Question: I have written a testbench for a program in verilog. The weird problem is the simulator is showing input completely different compared to the one I have provided as input. Thus the output is also affected. Why is this happening? I am testing the code in Xilinx. Here is the test bench
my input is <PHONE>
simulator is showing <PHONE>
'''
module HamDecoderTop;
// Inputs
reg clk;
reg rst;
reg [6:0] hword;
// Outputs
wire [3:0] data;
HammingDecoder uut (
.clk(clk),
.rst(rst),
.hword(hword),
.data(data)
);
initial begin
// Initialize Inputs
clk = 0;
rst = 0;
#1 rst =1;
#10 hword = <PHONE>;
end
always
#2 clk=~clk;
endmodule
'''
Here is what simulator is showing.

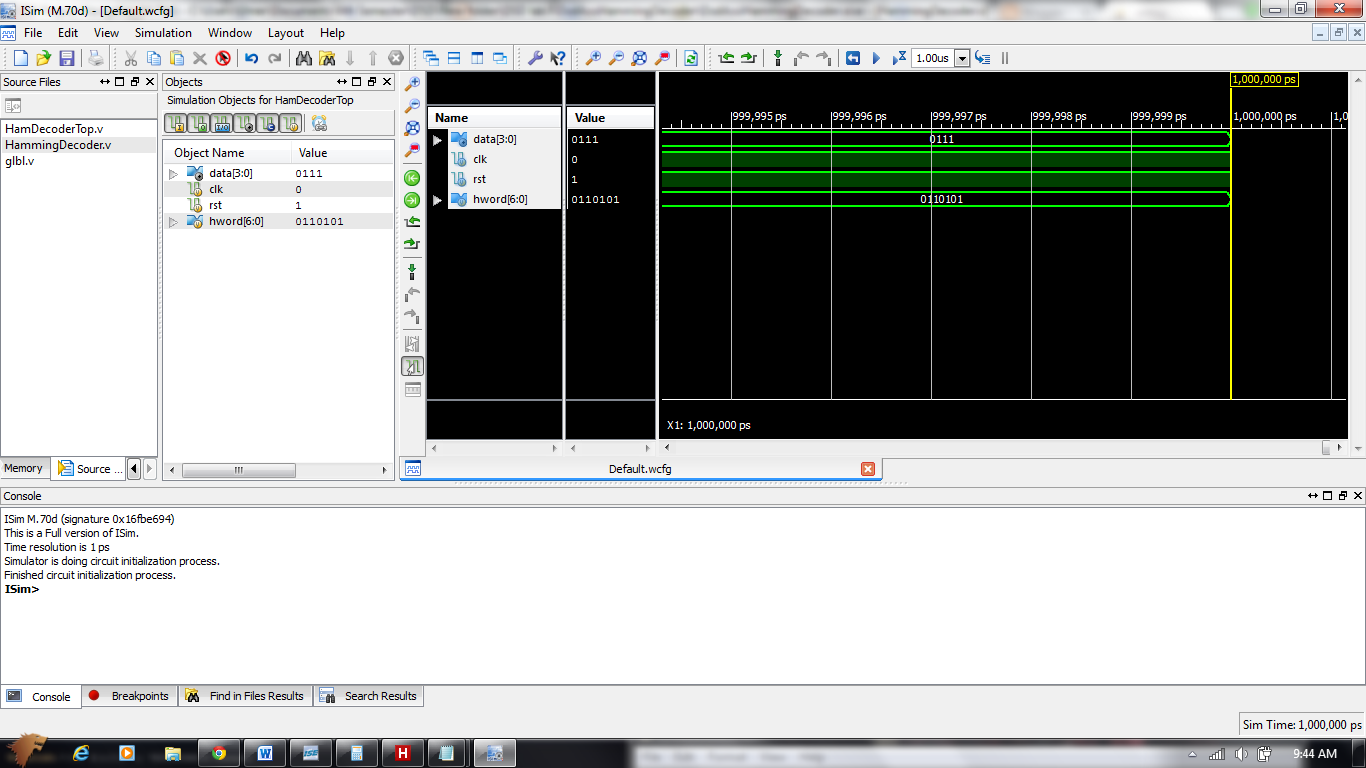
Answer: You need to prepend your hword literal value with a '7'b' if you want it to be interpreted as a seven bit binary. By default it's interpreted as a decimal value '1,010,101', which when converted to binary, is '11110110100110110101'. The first 7 bits of this binary number is what you're seeing in the simulator.